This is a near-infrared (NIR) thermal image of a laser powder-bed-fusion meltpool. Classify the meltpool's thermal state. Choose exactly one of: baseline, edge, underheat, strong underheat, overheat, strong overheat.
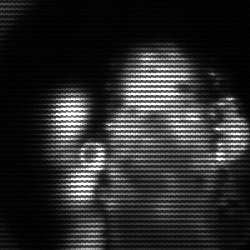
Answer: strong underheat